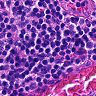
Metastatic tissue present: no